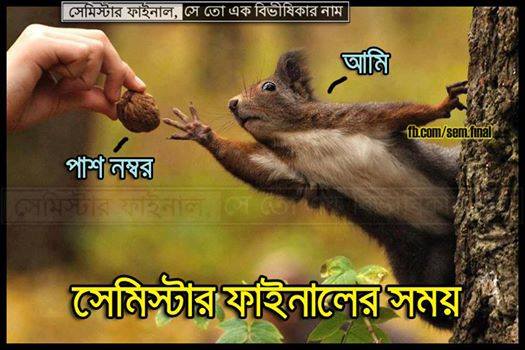
Text: পাশ নম্বর আমি সেমিস্টার ফাইনালের সময়
Label: Non Hate